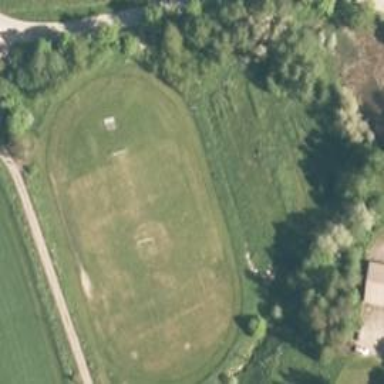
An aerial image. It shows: Grass pitch used for athletics and soccer leisure activities.